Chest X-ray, AP view. Patient: 29 years old, sex F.
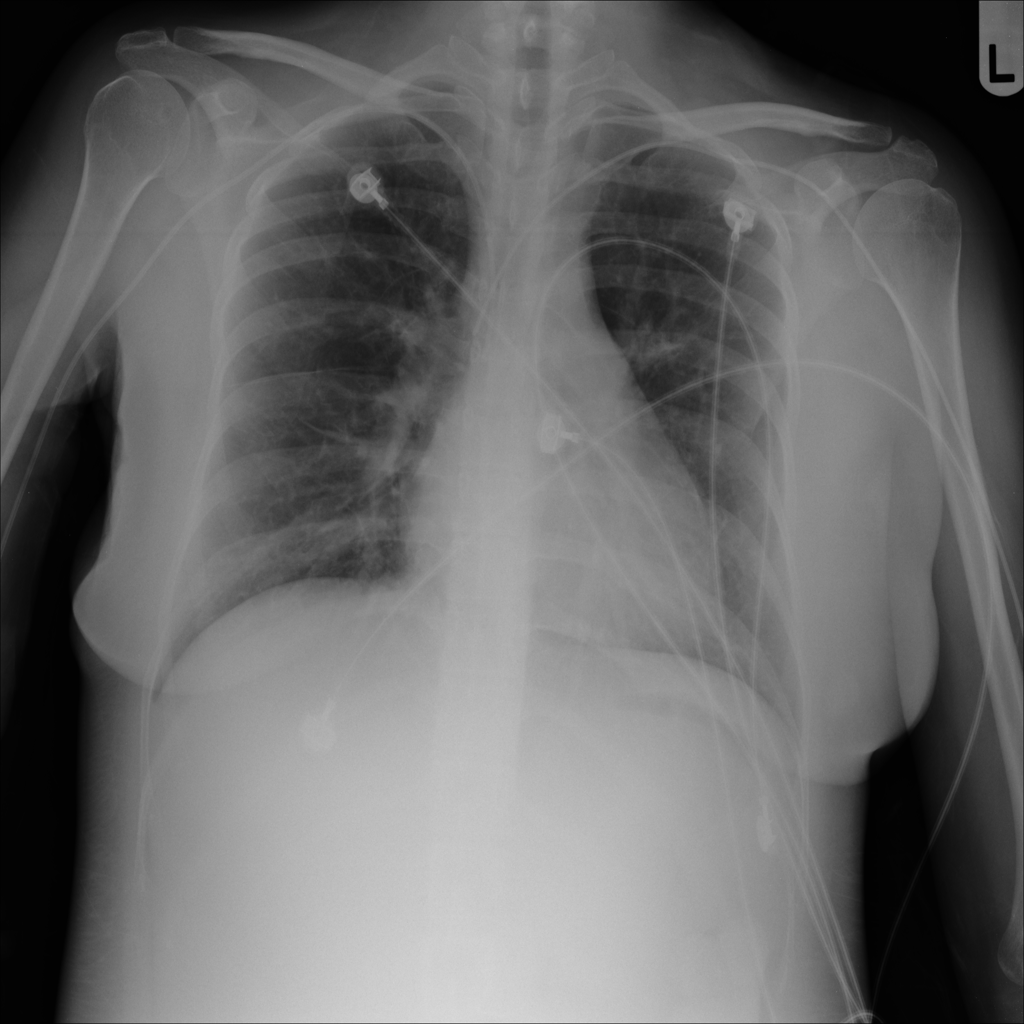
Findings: Infiltration